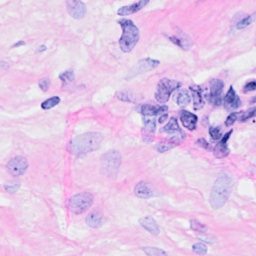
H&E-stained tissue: Breast